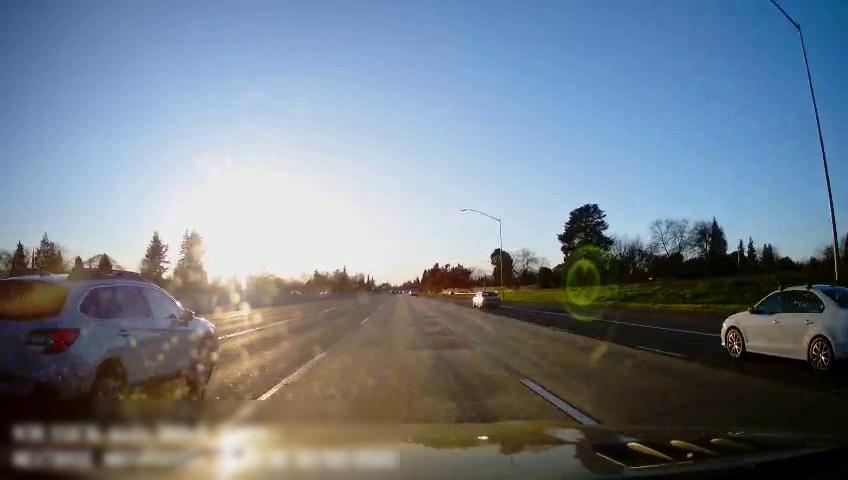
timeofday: Day
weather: Sunny
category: Drivable Space
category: Vehicles | Truck
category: Vehicles | Car
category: Vehicles | Car
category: Vehicles | SUV
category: Lanes | Alternate Lane
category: Lanes | Alternate Lane
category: Lanes | Current Lane
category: Lanes | Current Lane
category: Lanes | Alternate Lane
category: Lanes | Alternate Lane